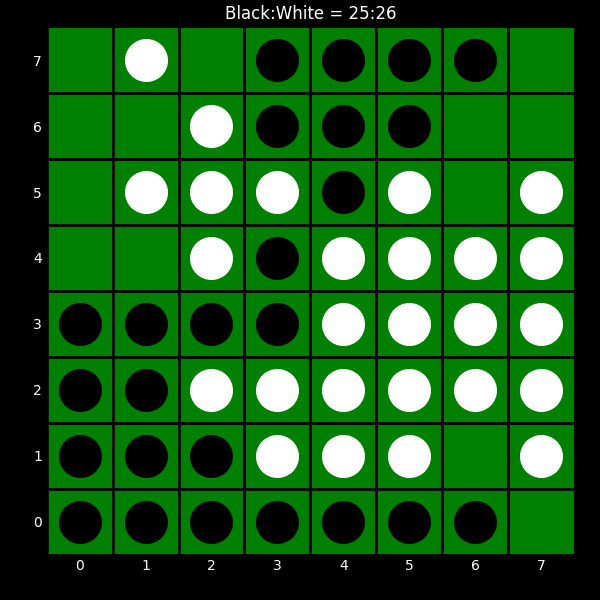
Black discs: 25
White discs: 26